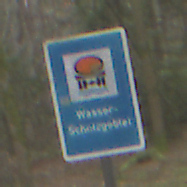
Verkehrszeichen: Wasserschutzgebiet
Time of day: Midday
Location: Outdoor (Nature)
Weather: Overcast
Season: NotSpecified
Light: Natural